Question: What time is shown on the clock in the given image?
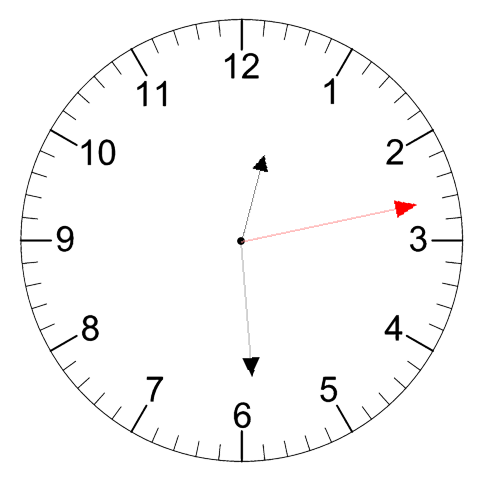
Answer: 12:29:13